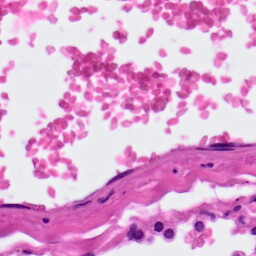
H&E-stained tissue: Lung